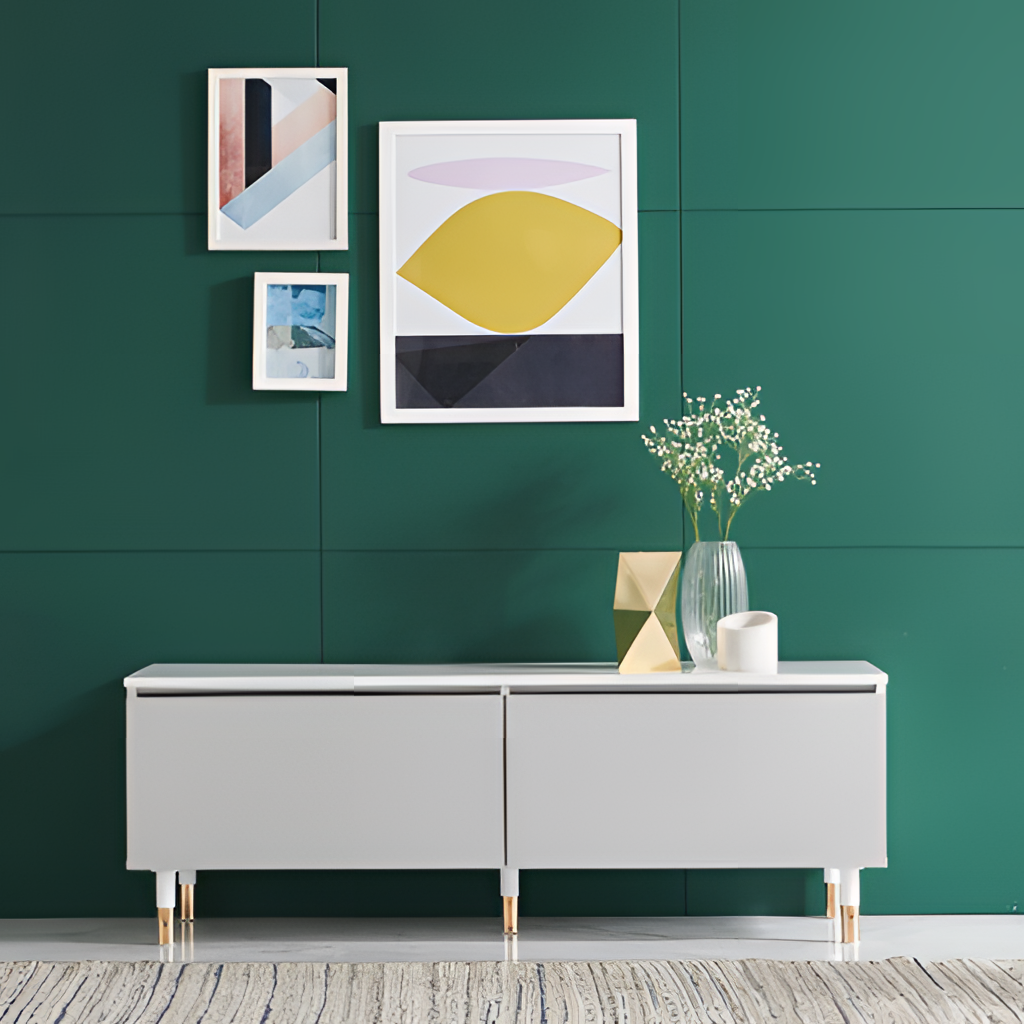
white wood sideboard, living room, paint wallpaper, with solid pattern, tile flooring, with large square pattern, contemporary